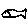
Label: fish